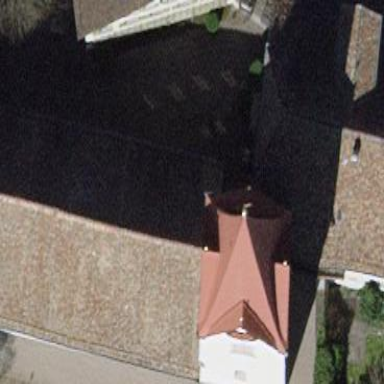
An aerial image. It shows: Building that is place of worship.